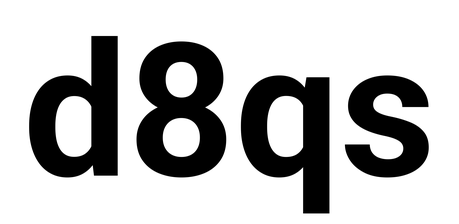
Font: Roboto_Bold